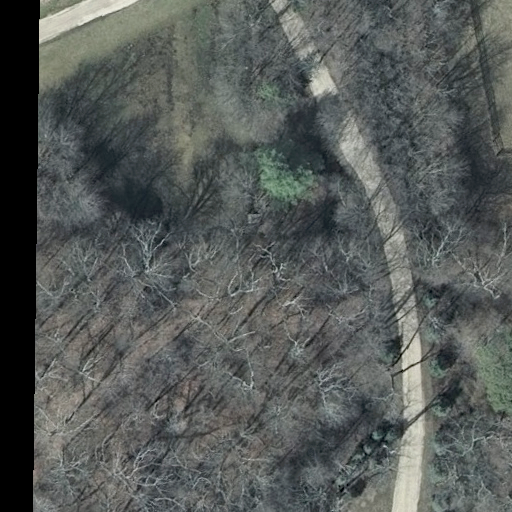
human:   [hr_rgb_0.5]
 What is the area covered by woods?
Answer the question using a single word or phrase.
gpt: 10641m2

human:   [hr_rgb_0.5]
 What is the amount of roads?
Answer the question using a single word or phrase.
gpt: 1

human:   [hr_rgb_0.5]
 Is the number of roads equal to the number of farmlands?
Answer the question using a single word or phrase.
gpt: yes

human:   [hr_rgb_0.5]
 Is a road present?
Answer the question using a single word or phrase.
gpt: yes

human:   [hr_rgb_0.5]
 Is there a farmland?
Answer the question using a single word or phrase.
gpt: yes

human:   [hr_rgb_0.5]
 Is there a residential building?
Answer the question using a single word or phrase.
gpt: no

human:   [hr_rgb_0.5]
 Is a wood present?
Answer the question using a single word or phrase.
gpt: yes

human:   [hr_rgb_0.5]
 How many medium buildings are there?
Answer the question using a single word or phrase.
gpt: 0

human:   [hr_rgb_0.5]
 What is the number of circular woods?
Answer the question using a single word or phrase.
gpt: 0

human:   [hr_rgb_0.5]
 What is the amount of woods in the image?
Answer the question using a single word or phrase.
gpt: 1

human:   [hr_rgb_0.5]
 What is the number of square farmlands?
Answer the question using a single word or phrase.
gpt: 0

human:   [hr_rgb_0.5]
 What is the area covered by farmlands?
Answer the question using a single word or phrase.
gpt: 10299m2

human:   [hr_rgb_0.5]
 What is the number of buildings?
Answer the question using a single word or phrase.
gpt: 0

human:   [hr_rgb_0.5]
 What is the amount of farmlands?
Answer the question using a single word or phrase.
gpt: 1

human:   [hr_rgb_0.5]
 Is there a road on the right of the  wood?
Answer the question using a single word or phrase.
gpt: no

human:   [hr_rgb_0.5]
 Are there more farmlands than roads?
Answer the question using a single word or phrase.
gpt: no

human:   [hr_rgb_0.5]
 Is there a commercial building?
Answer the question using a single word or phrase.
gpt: no

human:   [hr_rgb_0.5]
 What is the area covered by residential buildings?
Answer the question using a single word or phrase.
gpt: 0m2

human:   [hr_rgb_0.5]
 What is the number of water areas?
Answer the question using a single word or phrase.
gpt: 0

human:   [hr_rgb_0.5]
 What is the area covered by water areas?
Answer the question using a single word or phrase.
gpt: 0m2

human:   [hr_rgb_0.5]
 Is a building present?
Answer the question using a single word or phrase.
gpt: no

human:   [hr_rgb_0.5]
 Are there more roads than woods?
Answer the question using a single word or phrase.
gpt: no

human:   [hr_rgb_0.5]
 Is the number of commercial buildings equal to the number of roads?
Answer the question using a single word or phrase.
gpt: no

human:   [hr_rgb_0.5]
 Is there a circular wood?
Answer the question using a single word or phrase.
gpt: no

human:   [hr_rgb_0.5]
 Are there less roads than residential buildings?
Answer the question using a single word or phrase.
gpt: no

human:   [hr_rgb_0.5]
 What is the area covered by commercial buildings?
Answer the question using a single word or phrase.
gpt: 0m2

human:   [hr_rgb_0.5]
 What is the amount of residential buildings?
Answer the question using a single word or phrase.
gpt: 0

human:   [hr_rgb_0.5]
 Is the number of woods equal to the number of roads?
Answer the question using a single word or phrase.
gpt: yes

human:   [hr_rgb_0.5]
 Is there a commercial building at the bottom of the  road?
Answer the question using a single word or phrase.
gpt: no

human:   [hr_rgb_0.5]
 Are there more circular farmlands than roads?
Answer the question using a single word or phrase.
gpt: no

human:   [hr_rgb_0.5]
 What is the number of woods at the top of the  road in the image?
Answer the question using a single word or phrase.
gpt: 0

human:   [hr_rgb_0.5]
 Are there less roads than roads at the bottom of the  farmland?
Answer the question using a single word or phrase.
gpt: no

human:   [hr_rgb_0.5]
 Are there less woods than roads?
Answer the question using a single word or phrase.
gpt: no

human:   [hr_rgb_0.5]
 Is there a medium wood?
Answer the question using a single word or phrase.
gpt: no

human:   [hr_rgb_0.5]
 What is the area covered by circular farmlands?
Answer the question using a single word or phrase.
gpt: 0m2

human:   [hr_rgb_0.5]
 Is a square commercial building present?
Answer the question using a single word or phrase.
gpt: no

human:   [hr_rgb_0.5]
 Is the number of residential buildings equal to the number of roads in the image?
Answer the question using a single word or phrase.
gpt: no

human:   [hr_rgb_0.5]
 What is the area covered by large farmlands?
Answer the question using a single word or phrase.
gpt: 10299m2

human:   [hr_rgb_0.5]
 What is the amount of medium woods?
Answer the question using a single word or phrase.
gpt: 0

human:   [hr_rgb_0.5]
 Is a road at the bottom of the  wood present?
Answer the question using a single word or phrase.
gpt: no

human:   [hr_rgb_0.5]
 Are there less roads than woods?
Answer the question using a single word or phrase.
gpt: no

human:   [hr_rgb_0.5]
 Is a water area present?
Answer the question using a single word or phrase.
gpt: no

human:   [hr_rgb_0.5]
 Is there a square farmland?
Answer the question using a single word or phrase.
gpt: no

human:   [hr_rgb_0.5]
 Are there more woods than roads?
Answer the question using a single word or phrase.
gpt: no

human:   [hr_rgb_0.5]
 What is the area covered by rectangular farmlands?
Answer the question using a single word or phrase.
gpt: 0m2

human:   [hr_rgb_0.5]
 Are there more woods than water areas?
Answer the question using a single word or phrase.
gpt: yes

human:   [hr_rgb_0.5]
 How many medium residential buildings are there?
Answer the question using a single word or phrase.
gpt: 0

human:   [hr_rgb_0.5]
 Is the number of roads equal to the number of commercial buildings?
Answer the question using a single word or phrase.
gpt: no

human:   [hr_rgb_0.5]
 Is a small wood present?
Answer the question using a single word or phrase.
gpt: no

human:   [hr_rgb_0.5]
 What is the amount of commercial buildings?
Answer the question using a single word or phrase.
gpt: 0

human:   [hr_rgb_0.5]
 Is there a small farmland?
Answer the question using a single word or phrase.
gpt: no

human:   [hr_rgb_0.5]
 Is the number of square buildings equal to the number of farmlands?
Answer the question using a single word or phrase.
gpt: no

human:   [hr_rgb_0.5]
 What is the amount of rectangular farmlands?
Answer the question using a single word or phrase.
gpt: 0

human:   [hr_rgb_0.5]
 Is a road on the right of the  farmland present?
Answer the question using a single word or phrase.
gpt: no

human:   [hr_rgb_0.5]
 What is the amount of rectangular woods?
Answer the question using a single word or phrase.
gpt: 1

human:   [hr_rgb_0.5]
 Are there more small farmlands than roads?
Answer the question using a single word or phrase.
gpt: no

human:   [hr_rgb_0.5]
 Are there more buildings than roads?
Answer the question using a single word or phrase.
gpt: no

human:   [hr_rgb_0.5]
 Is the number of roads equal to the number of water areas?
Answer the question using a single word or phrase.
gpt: no

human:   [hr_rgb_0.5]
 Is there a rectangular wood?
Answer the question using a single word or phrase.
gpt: yes

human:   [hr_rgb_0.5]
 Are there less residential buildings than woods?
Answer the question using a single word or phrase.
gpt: yes

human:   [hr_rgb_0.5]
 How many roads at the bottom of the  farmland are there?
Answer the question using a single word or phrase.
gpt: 0

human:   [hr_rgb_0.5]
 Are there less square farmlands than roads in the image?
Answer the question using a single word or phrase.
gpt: yes

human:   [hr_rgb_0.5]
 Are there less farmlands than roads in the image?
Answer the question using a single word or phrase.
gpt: no

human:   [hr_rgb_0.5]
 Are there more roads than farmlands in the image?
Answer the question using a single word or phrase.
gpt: no